Field crop: tomato
Growth stage: 2
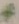
Species: solanum